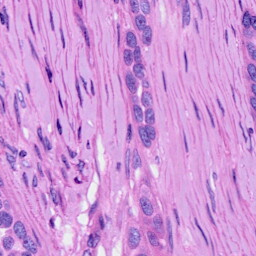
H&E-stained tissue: Ovarian